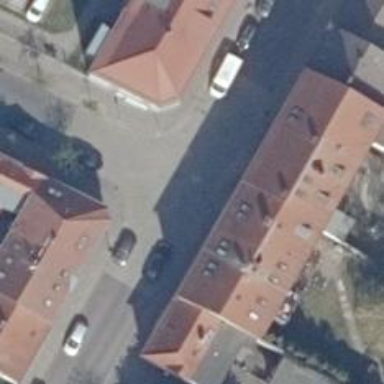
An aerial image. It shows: Residential road with sidewalks on both sides.